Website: macys
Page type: customer-info-address
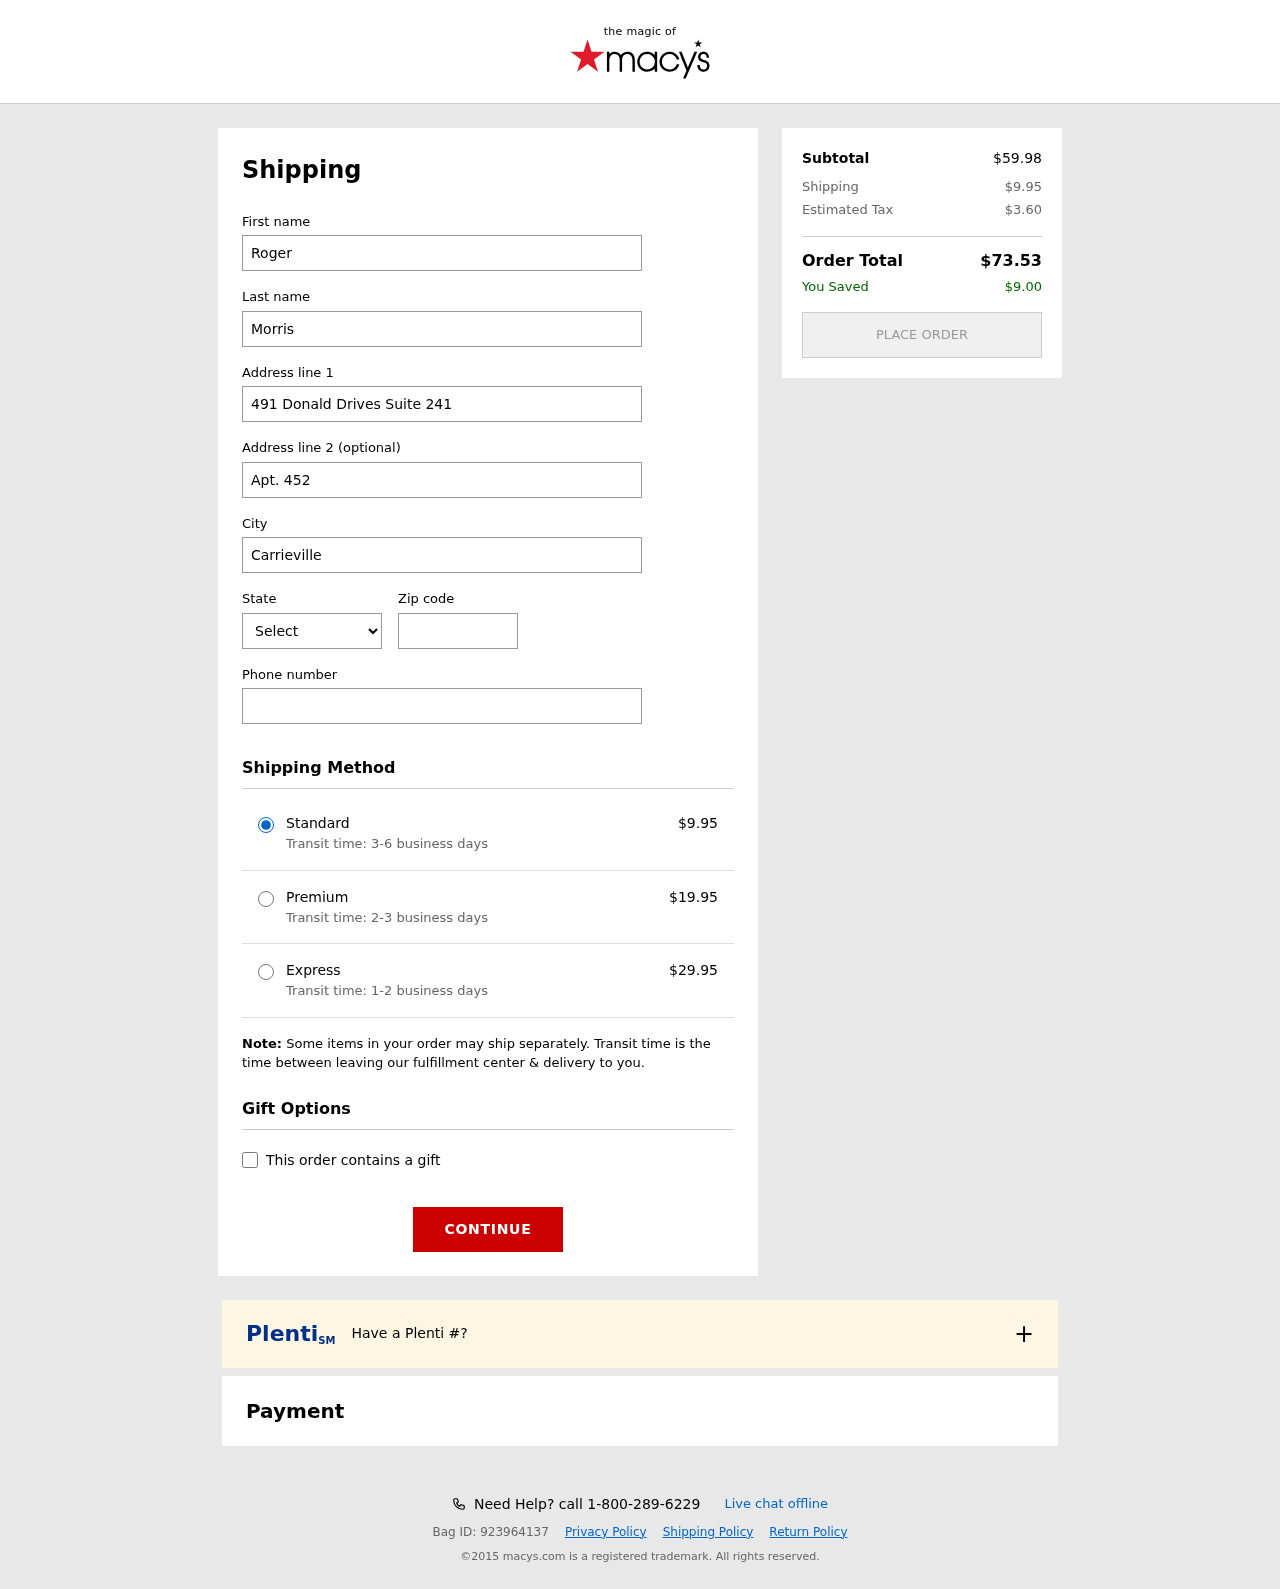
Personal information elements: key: PII_CITY
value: Carrieville
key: PII_FIRSTNAME
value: Roger
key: PII_LASTNAME
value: Morris
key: PII_PHONE
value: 8556310638
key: PII_POSTCODE
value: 93784
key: PII_STATE_ABBR
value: CO
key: PII_STREET
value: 491 Donald Drives Suite 241
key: PII_STREET2
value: Apt. 452
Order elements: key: ORDER_SHIPPING_COST
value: $9.95
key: ORDER_SHIPPING_COST_PREMIUM
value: $19.95
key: ORDER_SHIPPING_COST_EXPRESS
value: $29.95
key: ORDER_SUBTOTAL
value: $59.98
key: ORDER_TAX
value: $3.60
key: ORDER_TOTAL
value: $73.53
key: ORDER_SAVINGS
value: $9.00